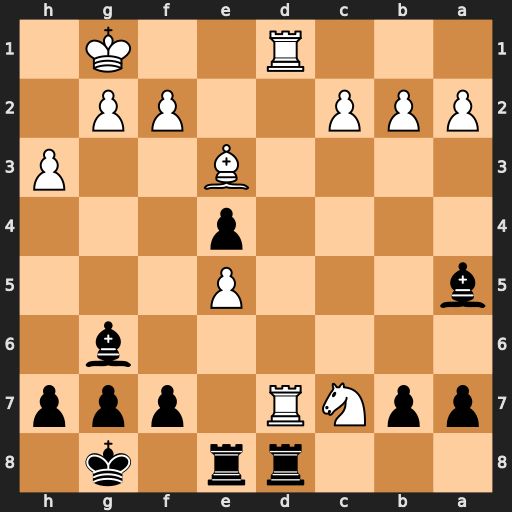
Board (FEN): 3rr1k1/ppNR1ppp/6b1/b3P3/4p3/4B2P/PPP2PP1/3R2K1
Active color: b
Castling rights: -
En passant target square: -
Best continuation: Bxc7 Rxc7 Rxd1+